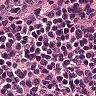
Metastatic tissue present: no